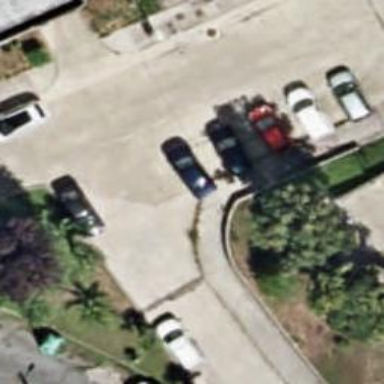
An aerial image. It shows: Sidewalk.